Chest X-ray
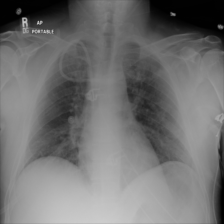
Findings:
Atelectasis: negative
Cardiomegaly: negative
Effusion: negative
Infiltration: negative
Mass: negative
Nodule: negative
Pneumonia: negative
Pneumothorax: negative
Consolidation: negative
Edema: negative
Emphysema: negative
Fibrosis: negative
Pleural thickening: negative
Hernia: negative